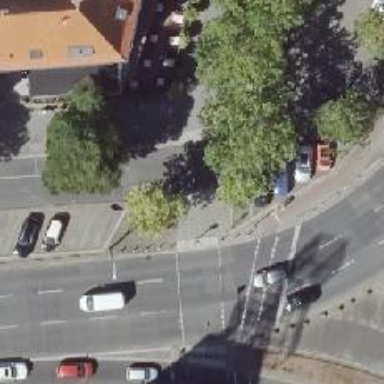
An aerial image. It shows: Footway located on traffic island.